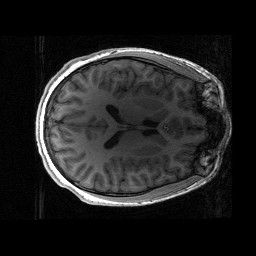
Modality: T1w
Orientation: axial
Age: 16
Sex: male
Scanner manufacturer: siemens
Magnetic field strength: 3 T
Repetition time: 2.53 s
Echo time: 0.00297 s